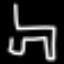
Label: chair